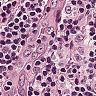
Metastatic tissue present: no